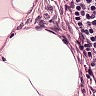
Metastatic tissue present: no